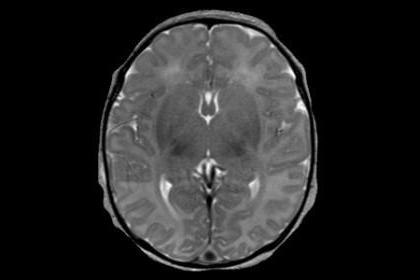
Label: notumor